Field crop: maize
Growth stage: 2
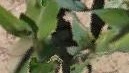
Species: maize